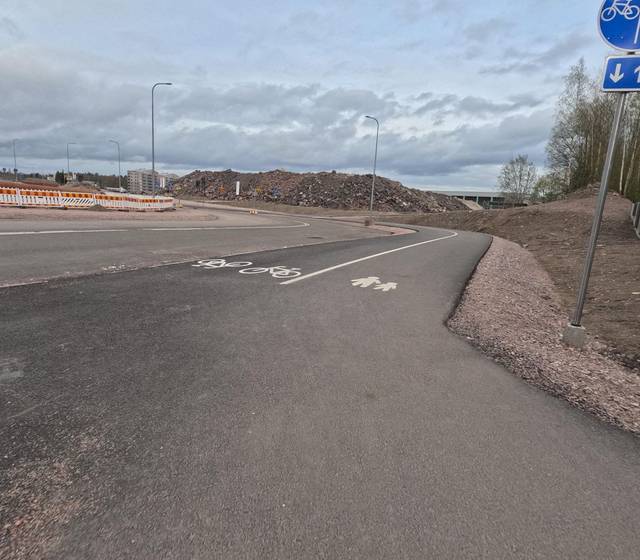
Region: Finland
Coordinates: 60.215, 24.754